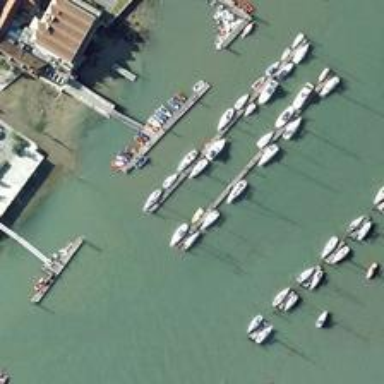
The dark green thick trees around the pond .